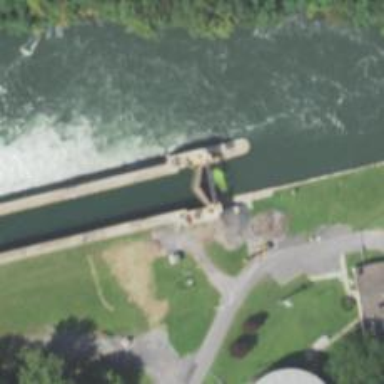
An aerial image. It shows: Lock gate along waterway.